Aerial crown-view tile of a tropical tree (Barro Colorado Island, Panama), acquired 20240918:
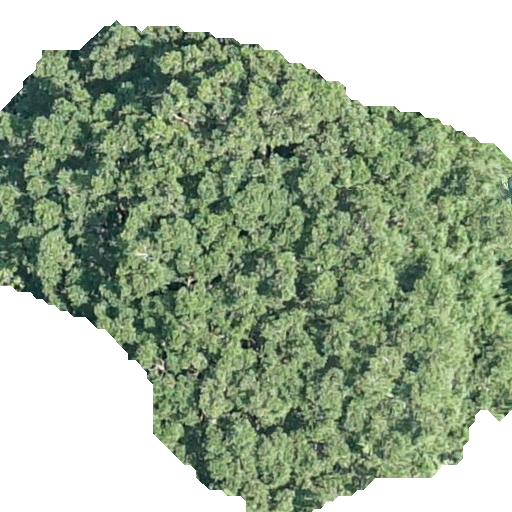
Species: Brosimum alicastrum
GBIF accepted scientific name: Brosimum alicastrum
Crown area: 297.069 m²